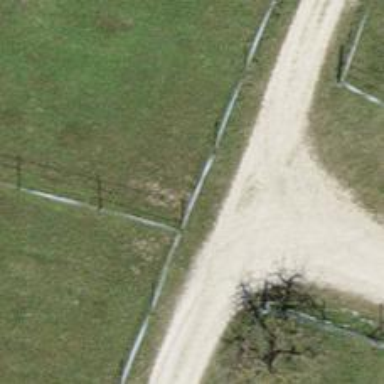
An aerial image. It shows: Gate.